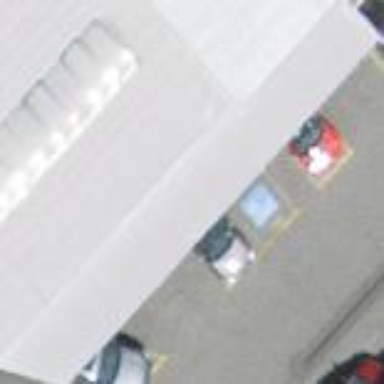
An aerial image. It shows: View of roof of building.